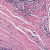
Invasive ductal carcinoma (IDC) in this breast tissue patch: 1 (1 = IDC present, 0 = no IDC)